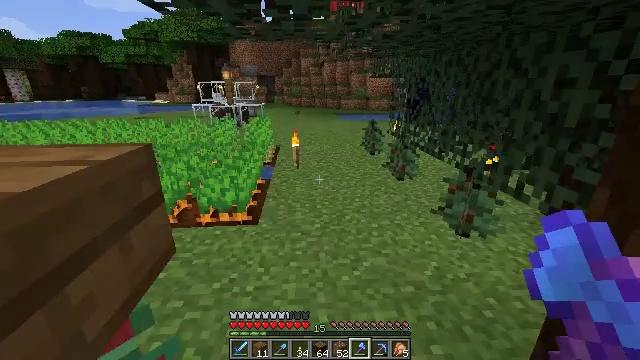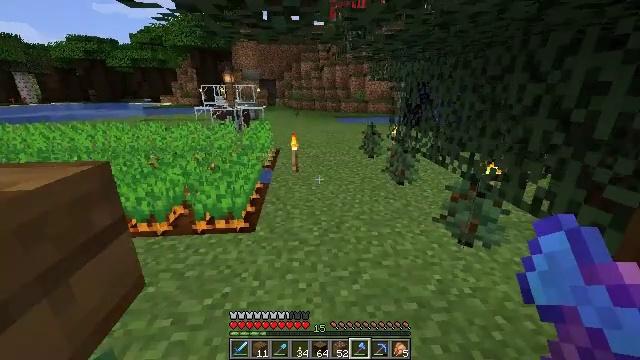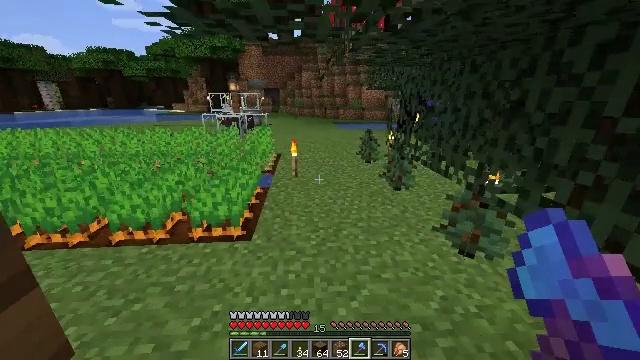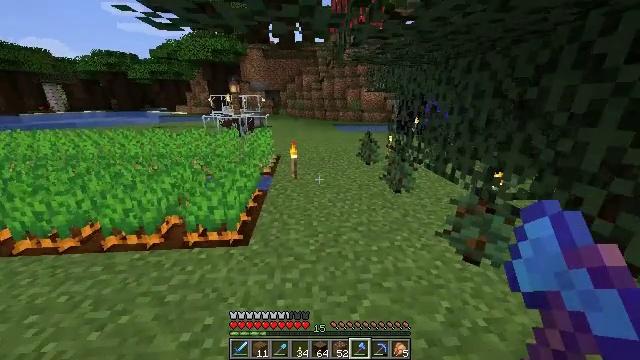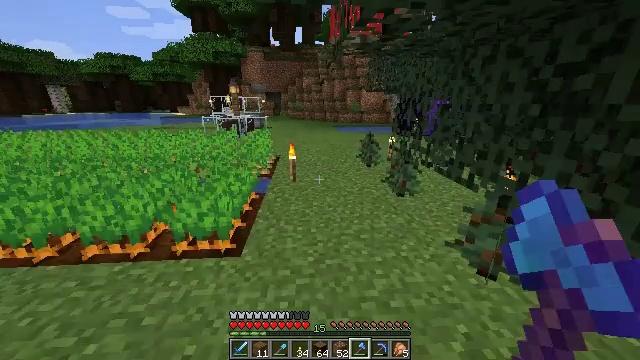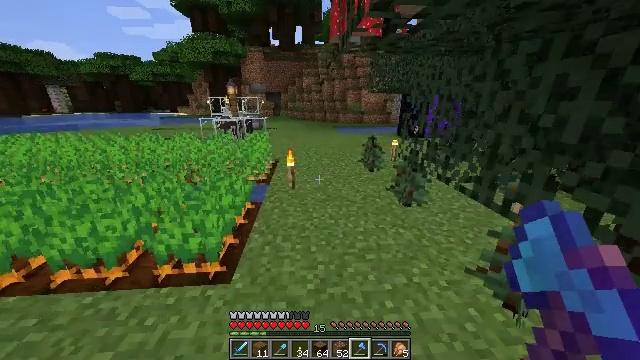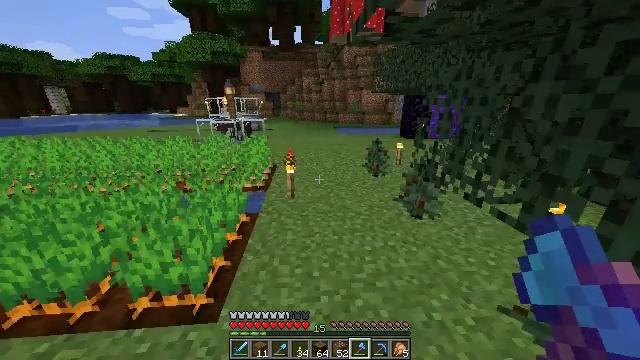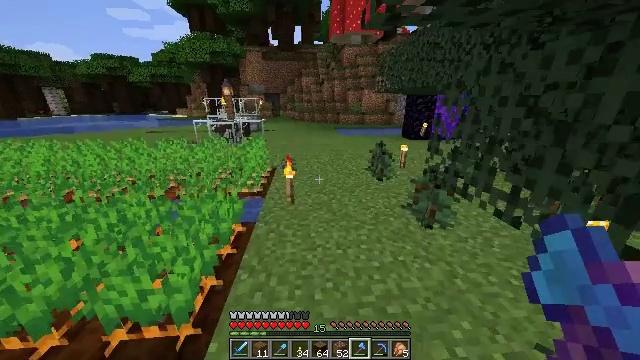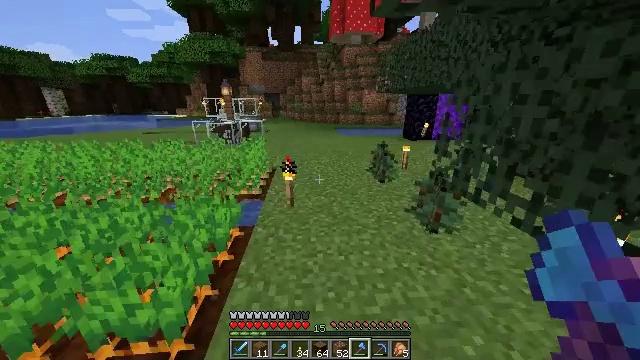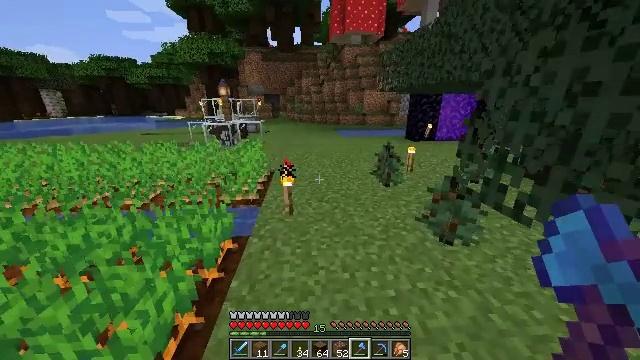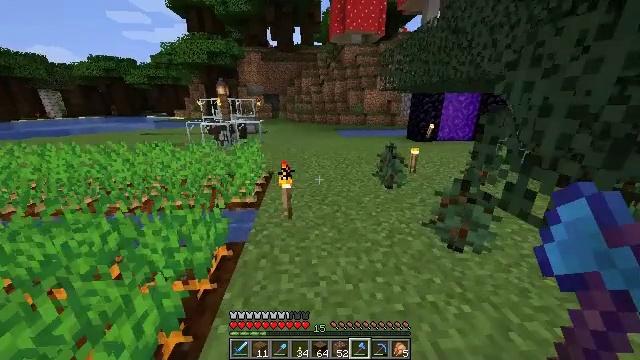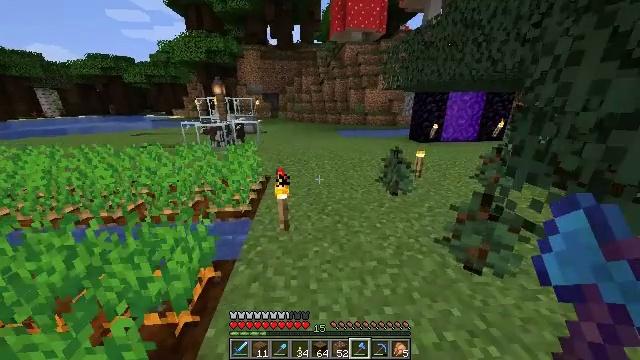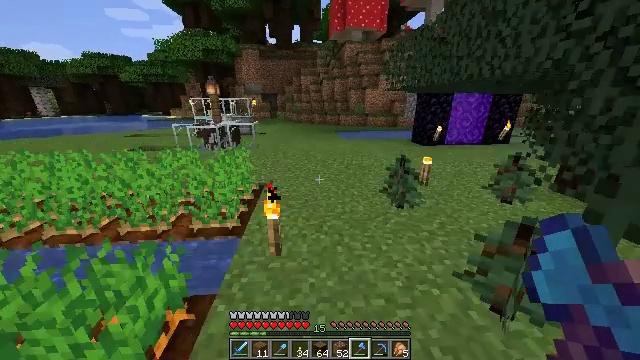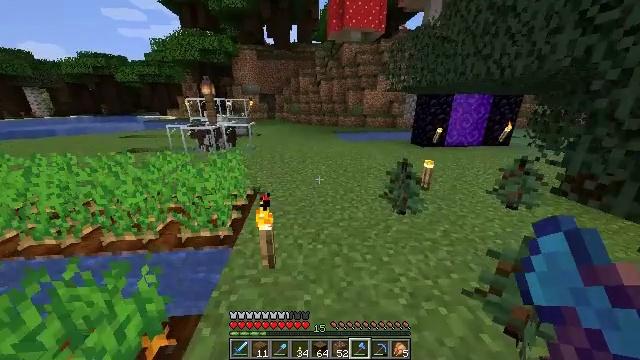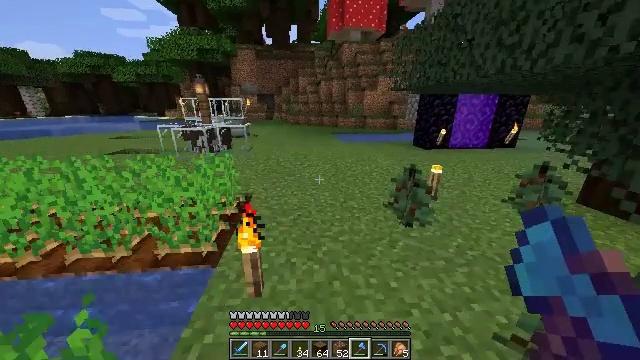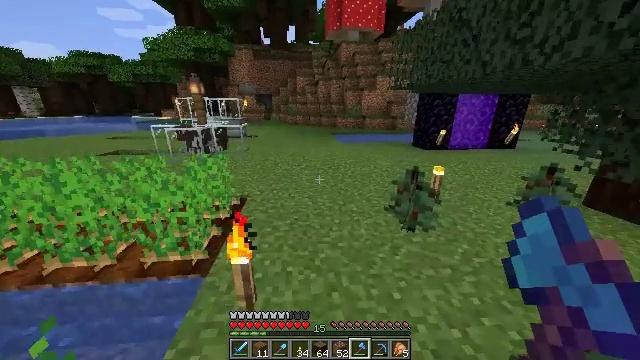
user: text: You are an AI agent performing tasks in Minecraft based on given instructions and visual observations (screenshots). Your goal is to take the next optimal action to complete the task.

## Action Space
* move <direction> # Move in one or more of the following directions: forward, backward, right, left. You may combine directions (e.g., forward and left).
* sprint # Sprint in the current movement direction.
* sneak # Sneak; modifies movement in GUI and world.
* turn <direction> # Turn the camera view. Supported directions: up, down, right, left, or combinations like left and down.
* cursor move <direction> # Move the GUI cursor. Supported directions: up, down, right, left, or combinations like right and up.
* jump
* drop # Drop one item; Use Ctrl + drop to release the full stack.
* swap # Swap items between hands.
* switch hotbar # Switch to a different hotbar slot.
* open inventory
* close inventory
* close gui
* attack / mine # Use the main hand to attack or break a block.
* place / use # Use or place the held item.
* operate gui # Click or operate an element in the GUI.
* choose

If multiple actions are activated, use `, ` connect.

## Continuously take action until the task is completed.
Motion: motion action
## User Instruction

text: Craft a spruce pressure plate.
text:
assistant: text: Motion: move forward, sprint
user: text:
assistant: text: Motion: move forward, sprint
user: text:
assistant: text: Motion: move forward
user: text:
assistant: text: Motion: move forward
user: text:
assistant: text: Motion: move forward, sprint
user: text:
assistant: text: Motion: move forward, sprint
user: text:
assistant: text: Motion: move forward, sprint
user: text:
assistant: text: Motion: move forward
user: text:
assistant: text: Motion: move forward
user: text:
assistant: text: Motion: move forward
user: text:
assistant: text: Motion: move forward, sprint
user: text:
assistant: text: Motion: move forward, sprint
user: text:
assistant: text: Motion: move forward
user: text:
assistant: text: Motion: move forward
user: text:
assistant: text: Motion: move forward
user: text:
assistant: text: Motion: move forward, sprint
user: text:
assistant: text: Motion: move forward, sprint
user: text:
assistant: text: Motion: move forward, sprint
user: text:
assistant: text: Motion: move forward
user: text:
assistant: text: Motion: move forward
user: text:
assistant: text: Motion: move forward, sprint
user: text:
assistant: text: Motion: move forward, sprint
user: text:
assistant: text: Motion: move forward, sprint
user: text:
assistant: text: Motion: move forward
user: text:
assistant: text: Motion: move forward, turn left
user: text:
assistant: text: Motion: move forward, turn left
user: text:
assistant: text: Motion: move forward, turn left
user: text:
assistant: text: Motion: move forward, sprint, turn left
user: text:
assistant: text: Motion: move forward, sprint, turn left
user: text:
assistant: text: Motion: move forward, sprint, turn left